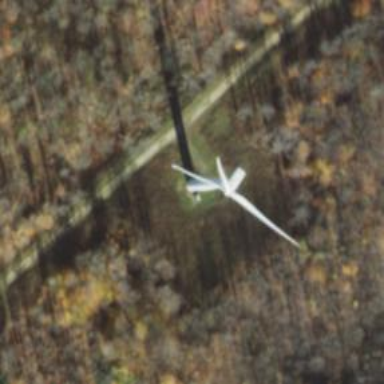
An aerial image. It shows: Wind generator powered by horizontal axis wind turbine.